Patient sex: M
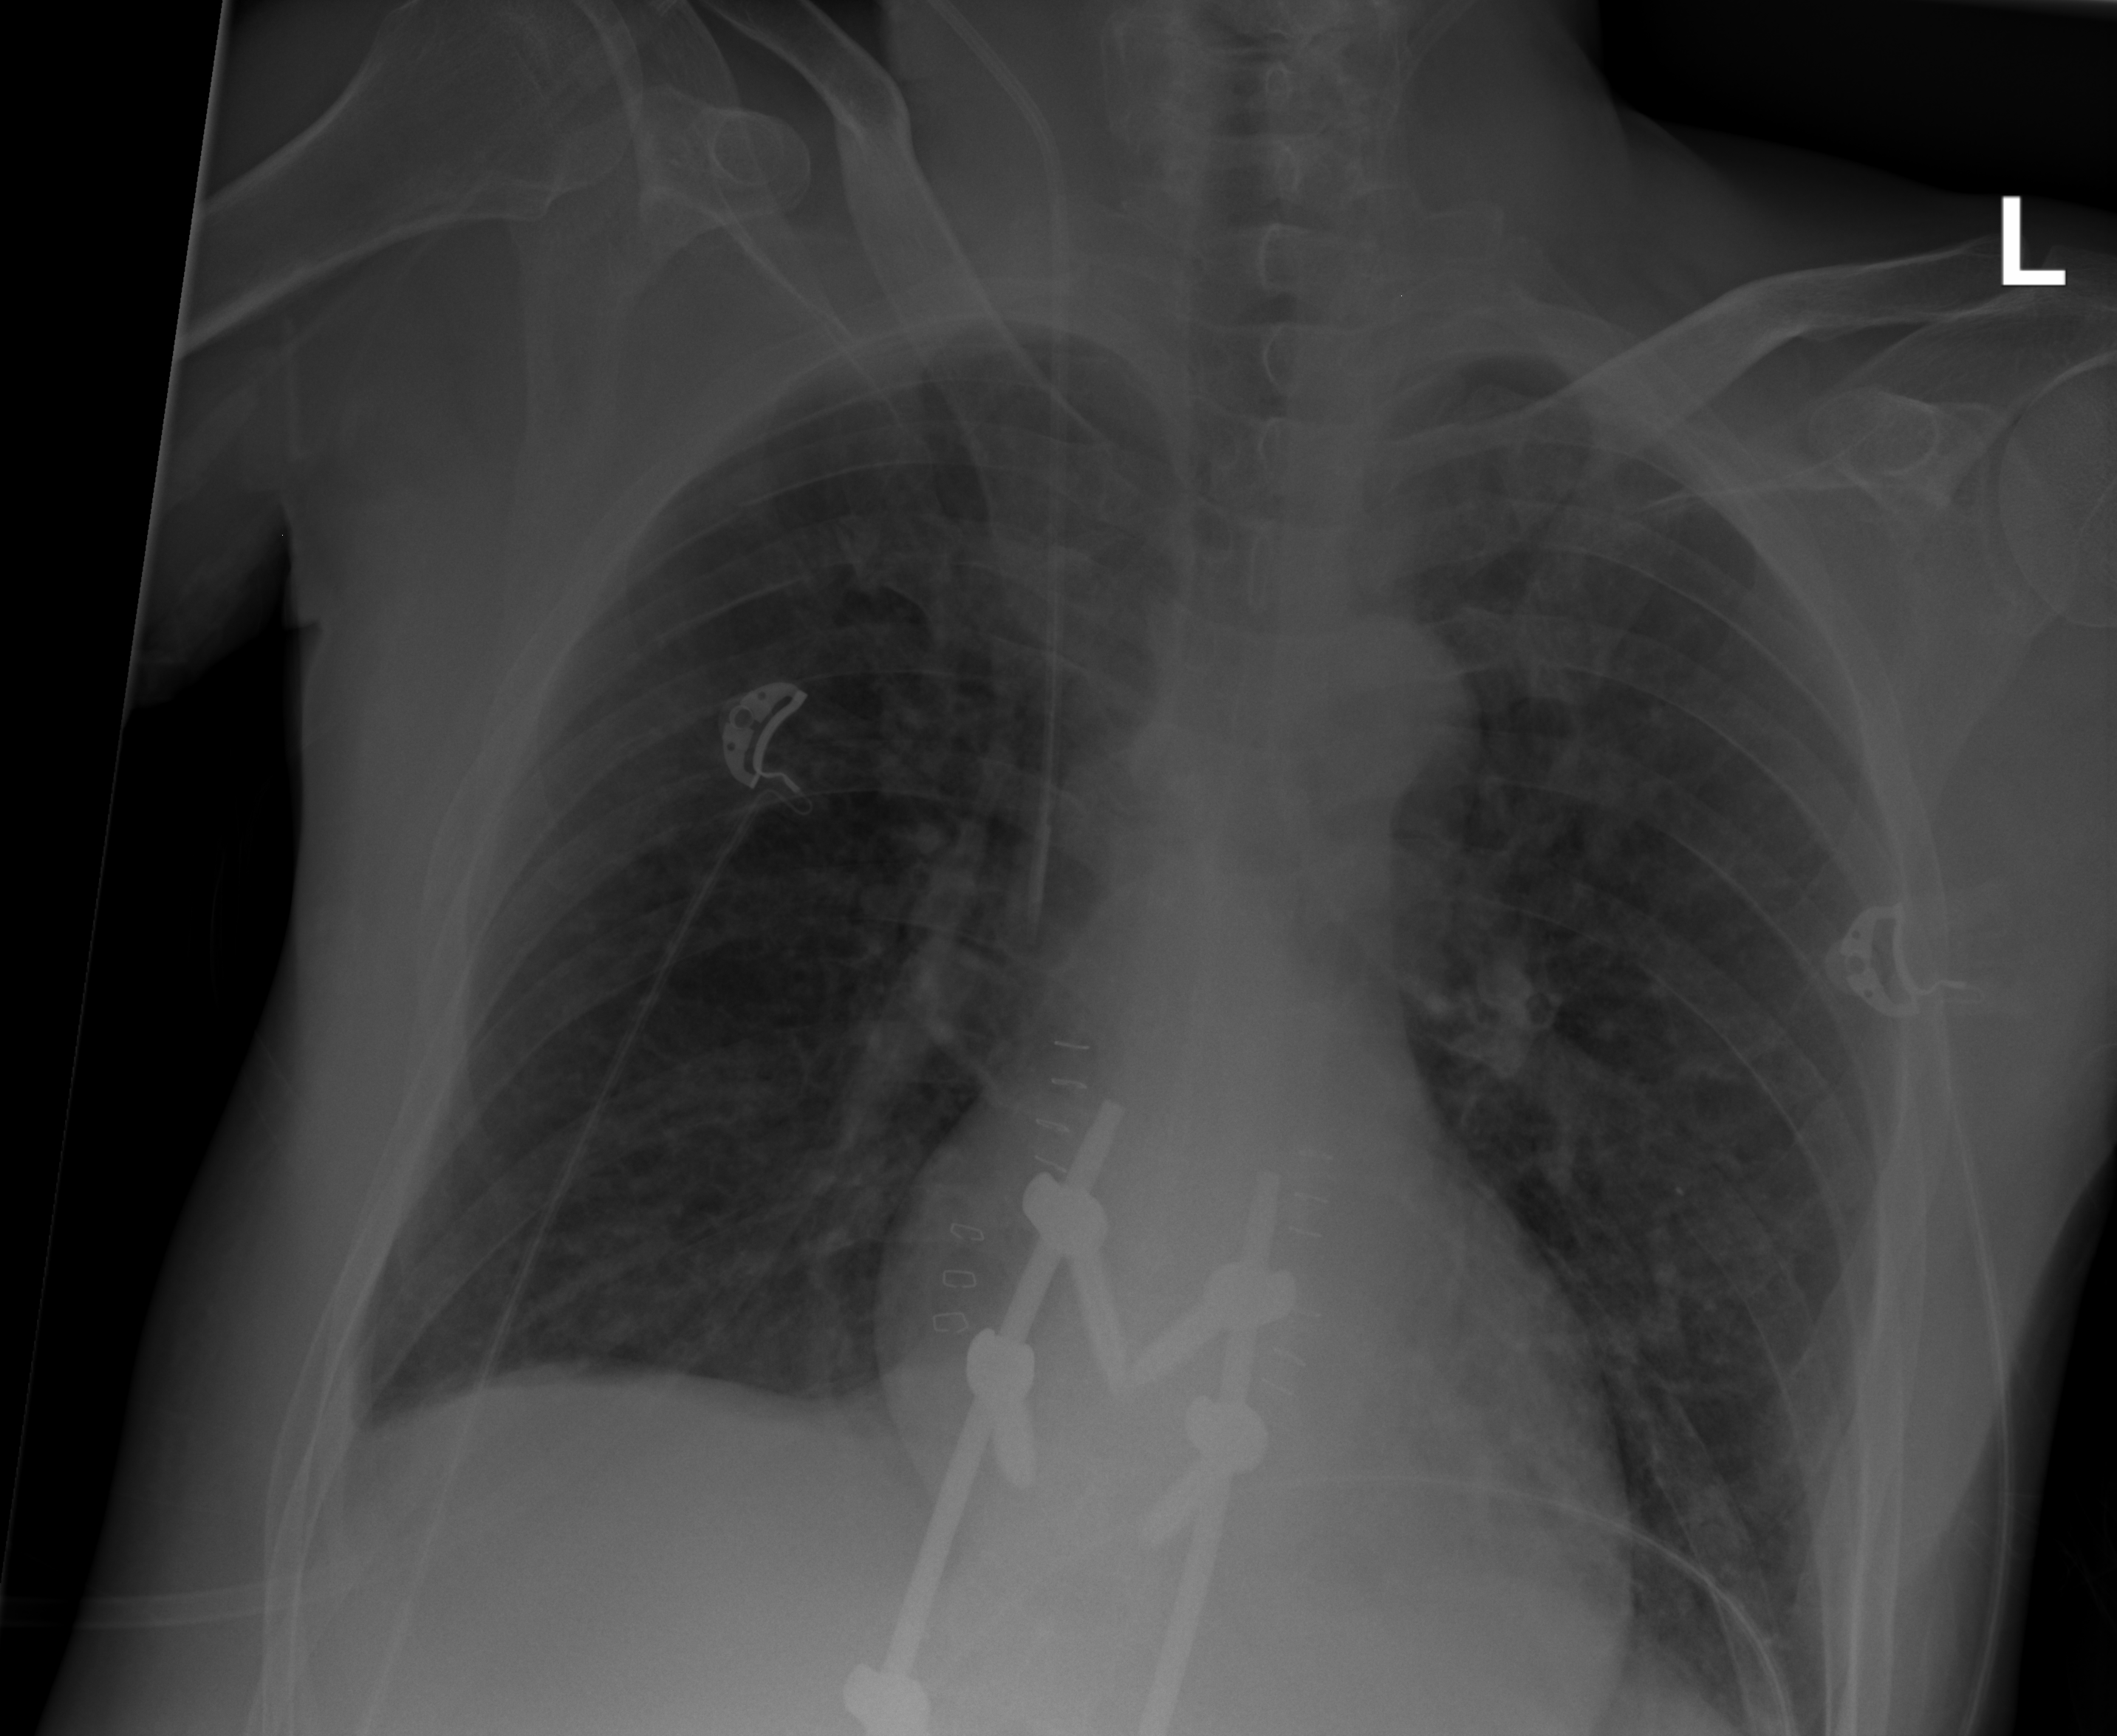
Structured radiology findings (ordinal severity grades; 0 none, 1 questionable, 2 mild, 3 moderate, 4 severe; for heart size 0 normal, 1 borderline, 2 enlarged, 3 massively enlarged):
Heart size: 0
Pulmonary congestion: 0
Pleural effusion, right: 2
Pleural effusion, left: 0
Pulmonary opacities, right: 0
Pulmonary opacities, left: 0
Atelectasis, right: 2
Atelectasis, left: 0